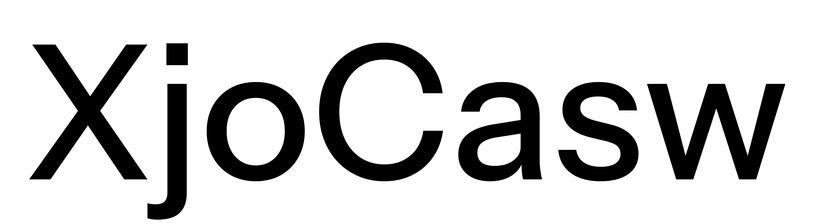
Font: InstrumentSans_Medium